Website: crate-barrel
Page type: account-selection
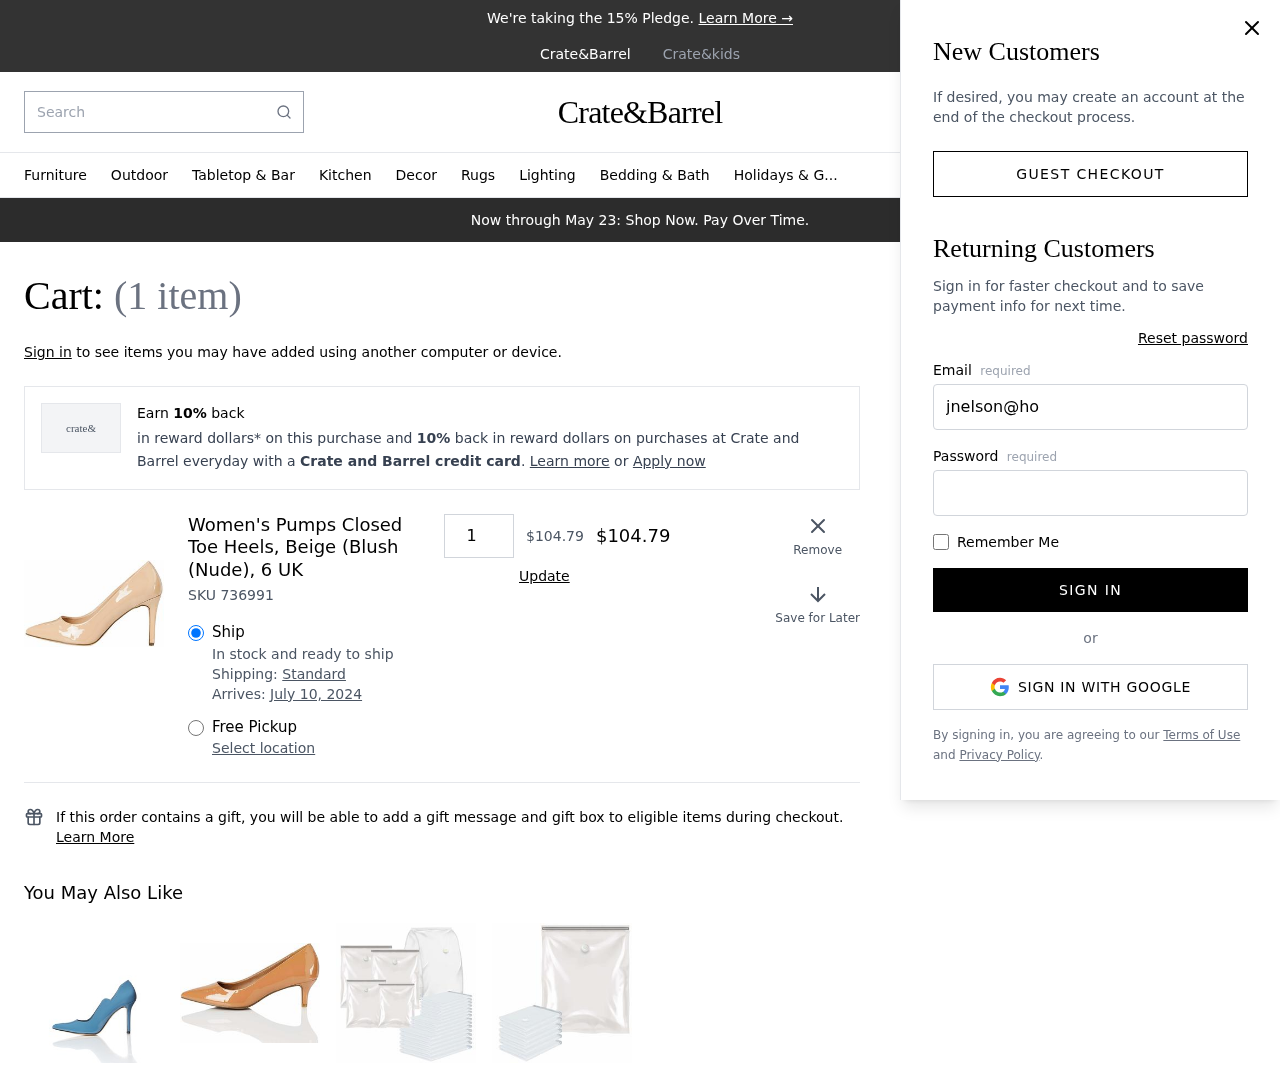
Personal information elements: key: PII_EMAIL
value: jnelson@hotmail.com
Product elements: key: PRODUCT1_NAME
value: Women's Pumps Closed Toe Heels, Beige (Blush (Nude), 6 UK
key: PRODUCT1_PRICE
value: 104.79
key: PRODUCT1_QUANTITY
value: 1
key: PRODUCT1_SKU
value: SKU 736991
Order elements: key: ORDER_NUM_ITEMS
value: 1
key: ORDER_DELIVERY_DATE
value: July 10, 2024
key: ORDER_SUBTOTAL
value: $104.79
Search elements: key: HEADER_SEARCH
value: Search